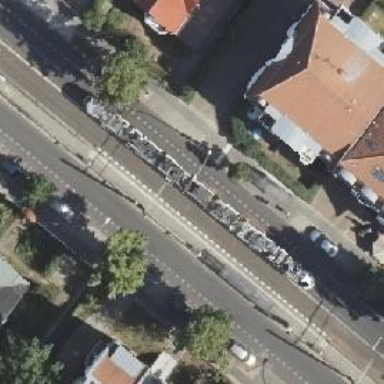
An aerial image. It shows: Tram stop.